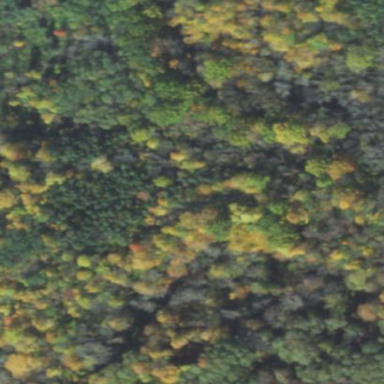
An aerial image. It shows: Mixed leaf woodland.